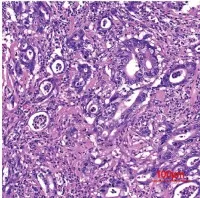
Imaging Features of DPC in case 1. (D) H&E staining indicating poorly-differentiated adenocarcinoma of DPC (magnification, x20).
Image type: pathology (h&e)